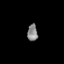
Tissue: prostate
Cell type: T cells
Senescence score: 0.3339
Nuclear area (px): 169
Mean DAPI intensity: 133.402